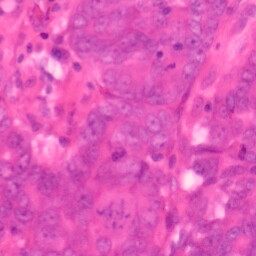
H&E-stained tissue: Colon